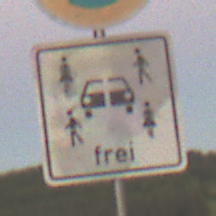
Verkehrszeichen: CarsharingfahrzeugeFrei
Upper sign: AbsolutesHalteverbot
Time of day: SunriseSunset
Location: Outdoor (Nature)
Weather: Clear
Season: NotSpecified
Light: Natural